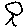
Label: tree